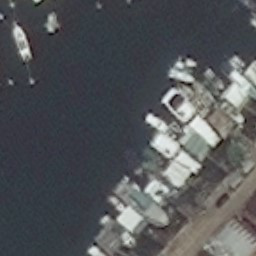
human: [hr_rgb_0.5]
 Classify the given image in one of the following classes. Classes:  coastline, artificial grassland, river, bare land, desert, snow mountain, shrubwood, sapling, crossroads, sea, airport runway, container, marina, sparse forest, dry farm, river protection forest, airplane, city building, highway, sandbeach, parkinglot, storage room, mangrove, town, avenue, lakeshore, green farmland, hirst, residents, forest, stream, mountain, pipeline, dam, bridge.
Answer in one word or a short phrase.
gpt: marina